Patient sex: F
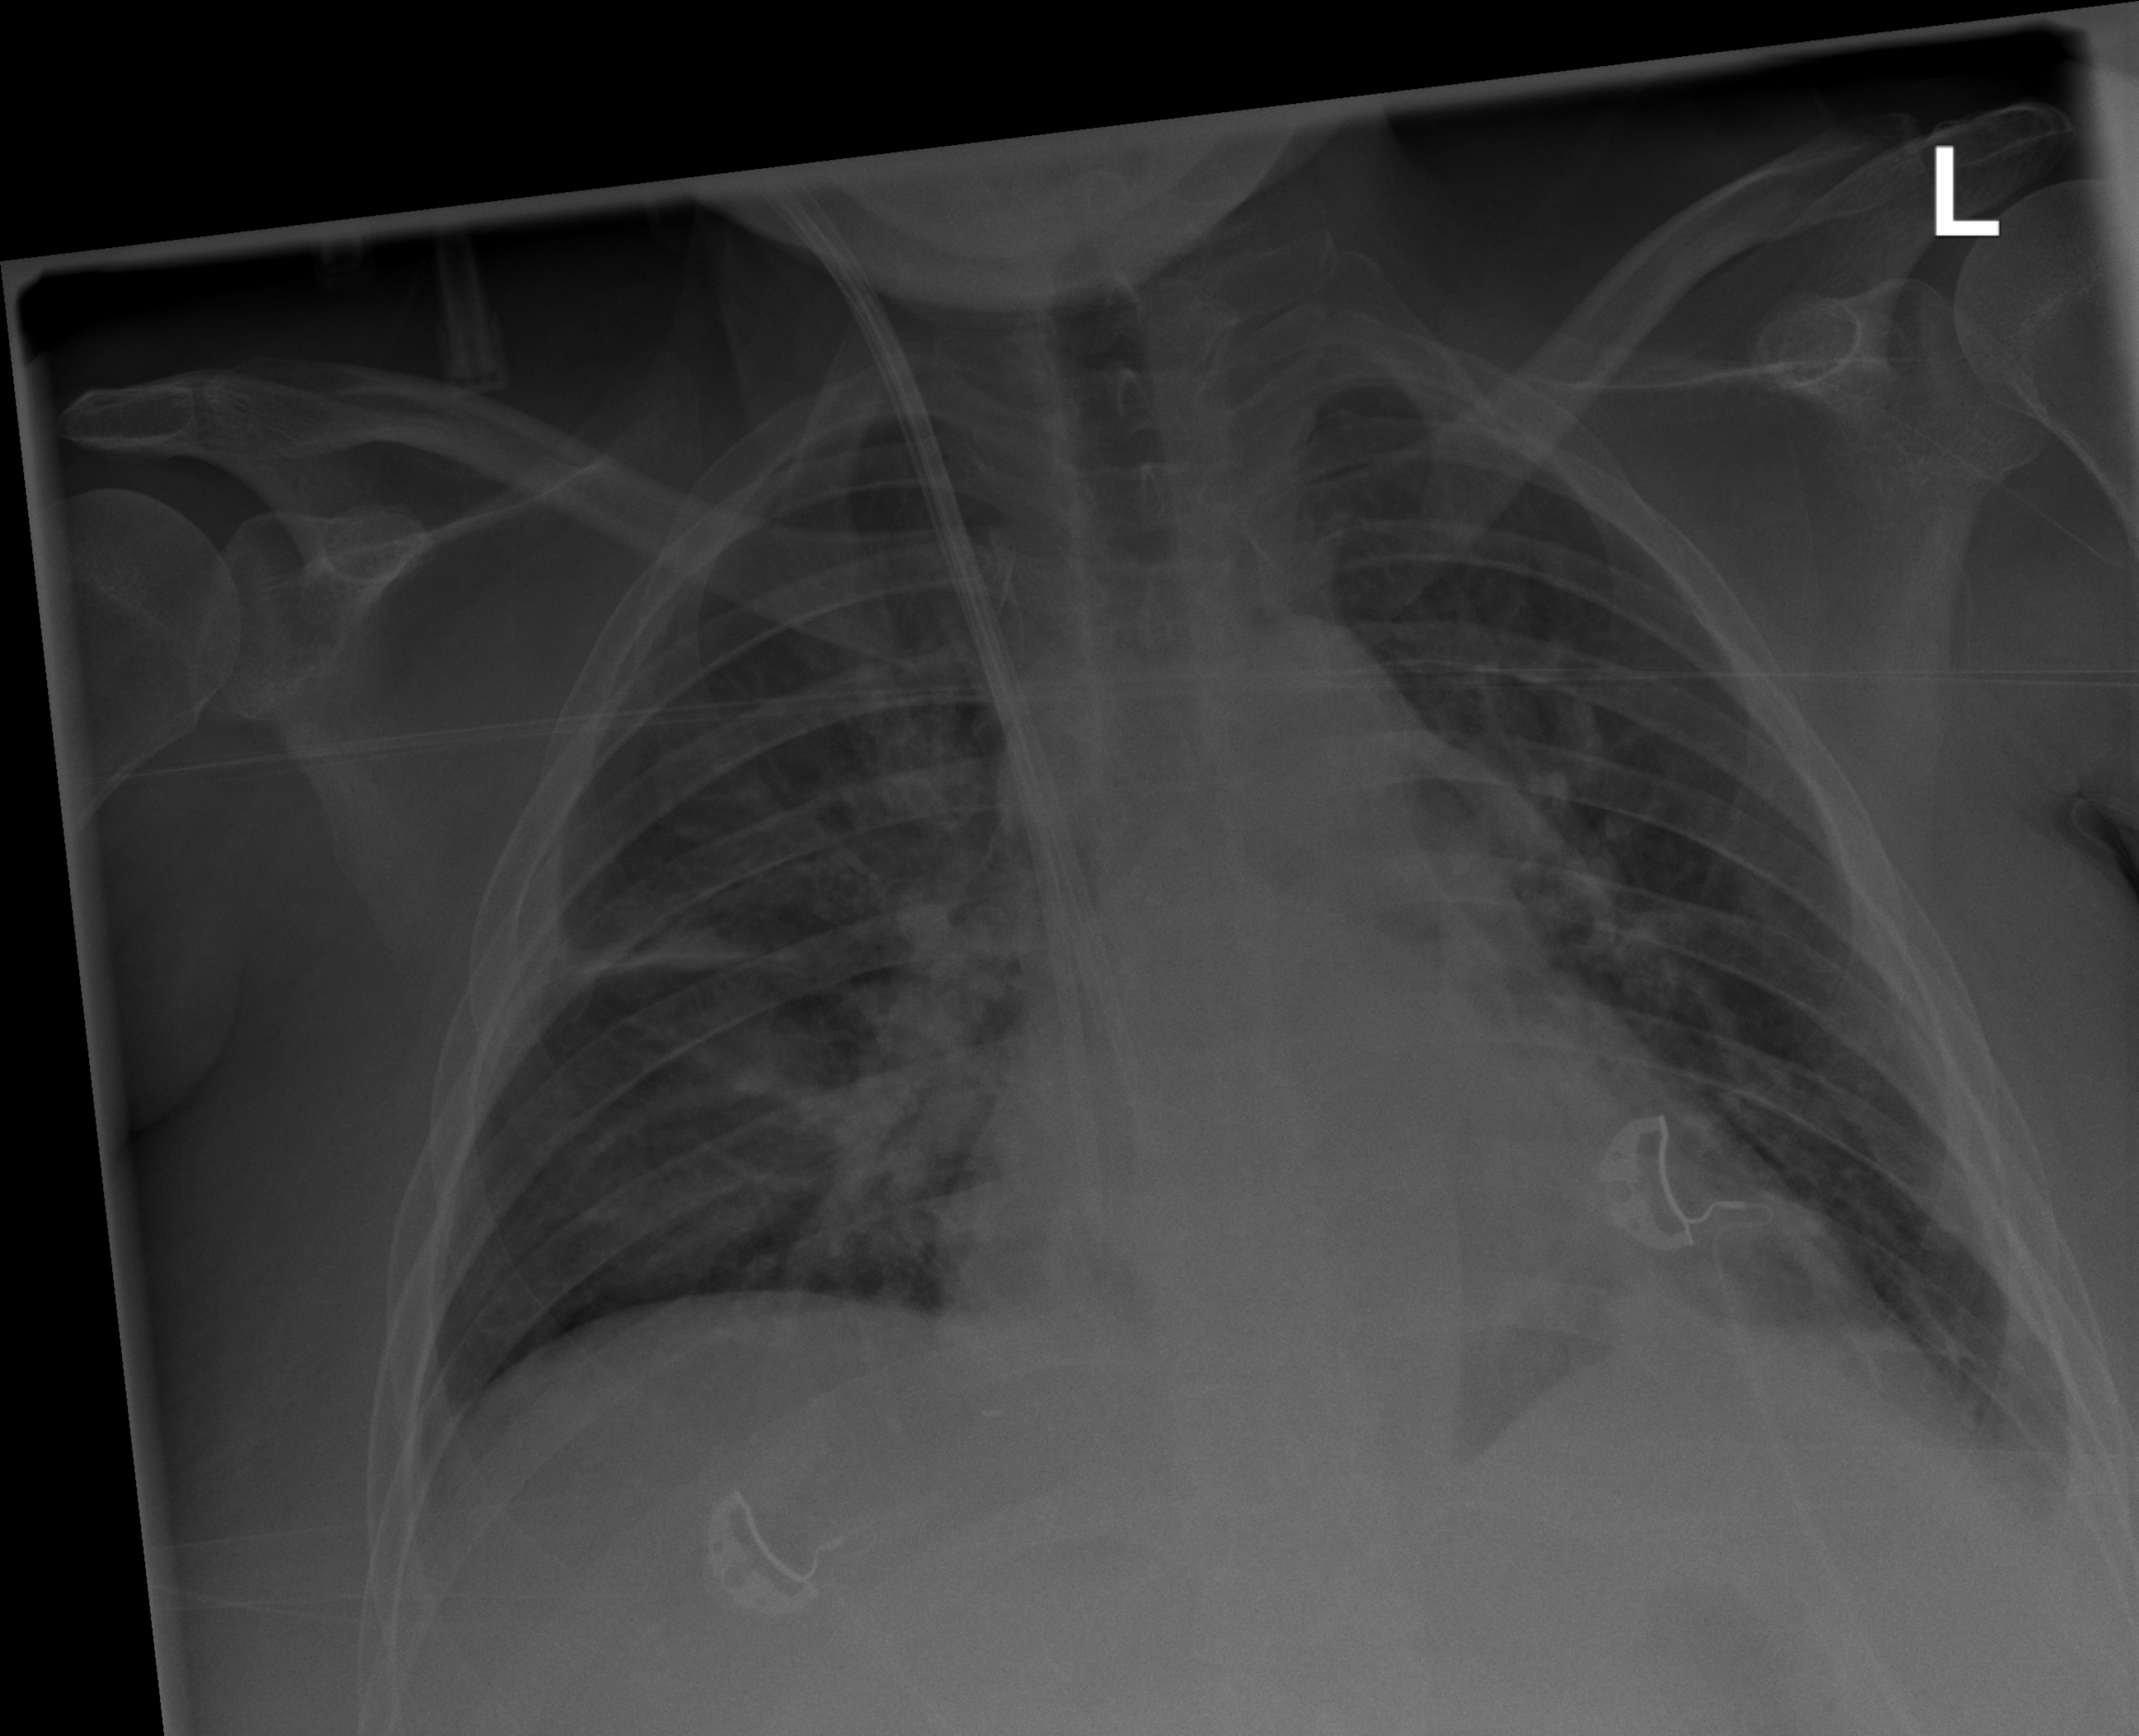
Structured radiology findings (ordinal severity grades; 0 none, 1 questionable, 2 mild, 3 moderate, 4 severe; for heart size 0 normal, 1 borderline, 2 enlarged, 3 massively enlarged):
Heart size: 1
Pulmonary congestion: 2
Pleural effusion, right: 2
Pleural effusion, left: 2
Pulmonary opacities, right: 0
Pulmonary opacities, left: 0
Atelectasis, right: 2
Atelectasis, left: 2